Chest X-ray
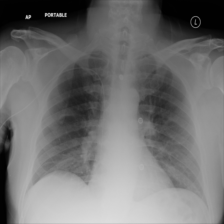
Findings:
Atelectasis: negative
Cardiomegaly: negative
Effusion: negative
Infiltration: negative
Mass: negative
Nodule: negative
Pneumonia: negative
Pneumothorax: negative
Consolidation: negative
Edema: negative
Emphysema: negative
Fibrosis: negative
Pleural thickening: negative
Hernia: negative